Aerial crown-view tile of a tropical tree (Barro Colorado Island, Panama), acquired 20240716:
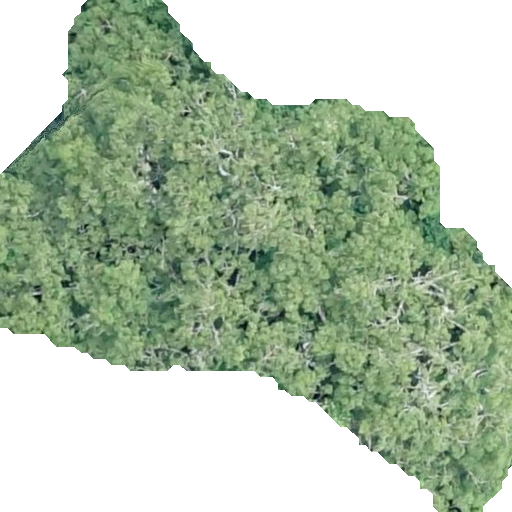
Species: Handroanthus guayacan
GBIF accepted scientific name: Handroanthus guayacan
Crown area: 263.16 m²